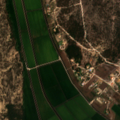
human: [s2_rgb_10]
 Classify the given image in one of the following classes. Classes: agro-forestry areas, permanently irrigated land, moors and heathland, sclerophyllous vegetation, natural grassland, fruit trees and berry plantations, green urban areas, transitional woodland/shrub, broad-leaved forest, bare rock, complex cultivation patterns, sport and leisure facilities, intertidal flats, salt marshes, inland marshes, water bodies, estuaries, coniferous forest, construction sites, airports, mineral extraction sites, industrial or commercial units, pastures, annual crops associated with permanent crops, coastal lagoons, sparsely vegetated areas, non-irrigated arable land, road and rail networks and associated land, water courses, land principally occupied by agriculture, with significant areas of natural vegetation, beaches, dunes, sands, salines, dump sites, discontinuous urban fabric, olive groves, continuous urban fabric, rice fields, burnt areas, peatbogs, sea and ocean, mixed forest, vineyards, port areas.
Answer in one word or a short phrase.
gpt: rice fields, complex cultivation patterns, coniferous forest, transitional woodland/shrub, beaches, dunes, sands